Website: macys
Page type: billing-address
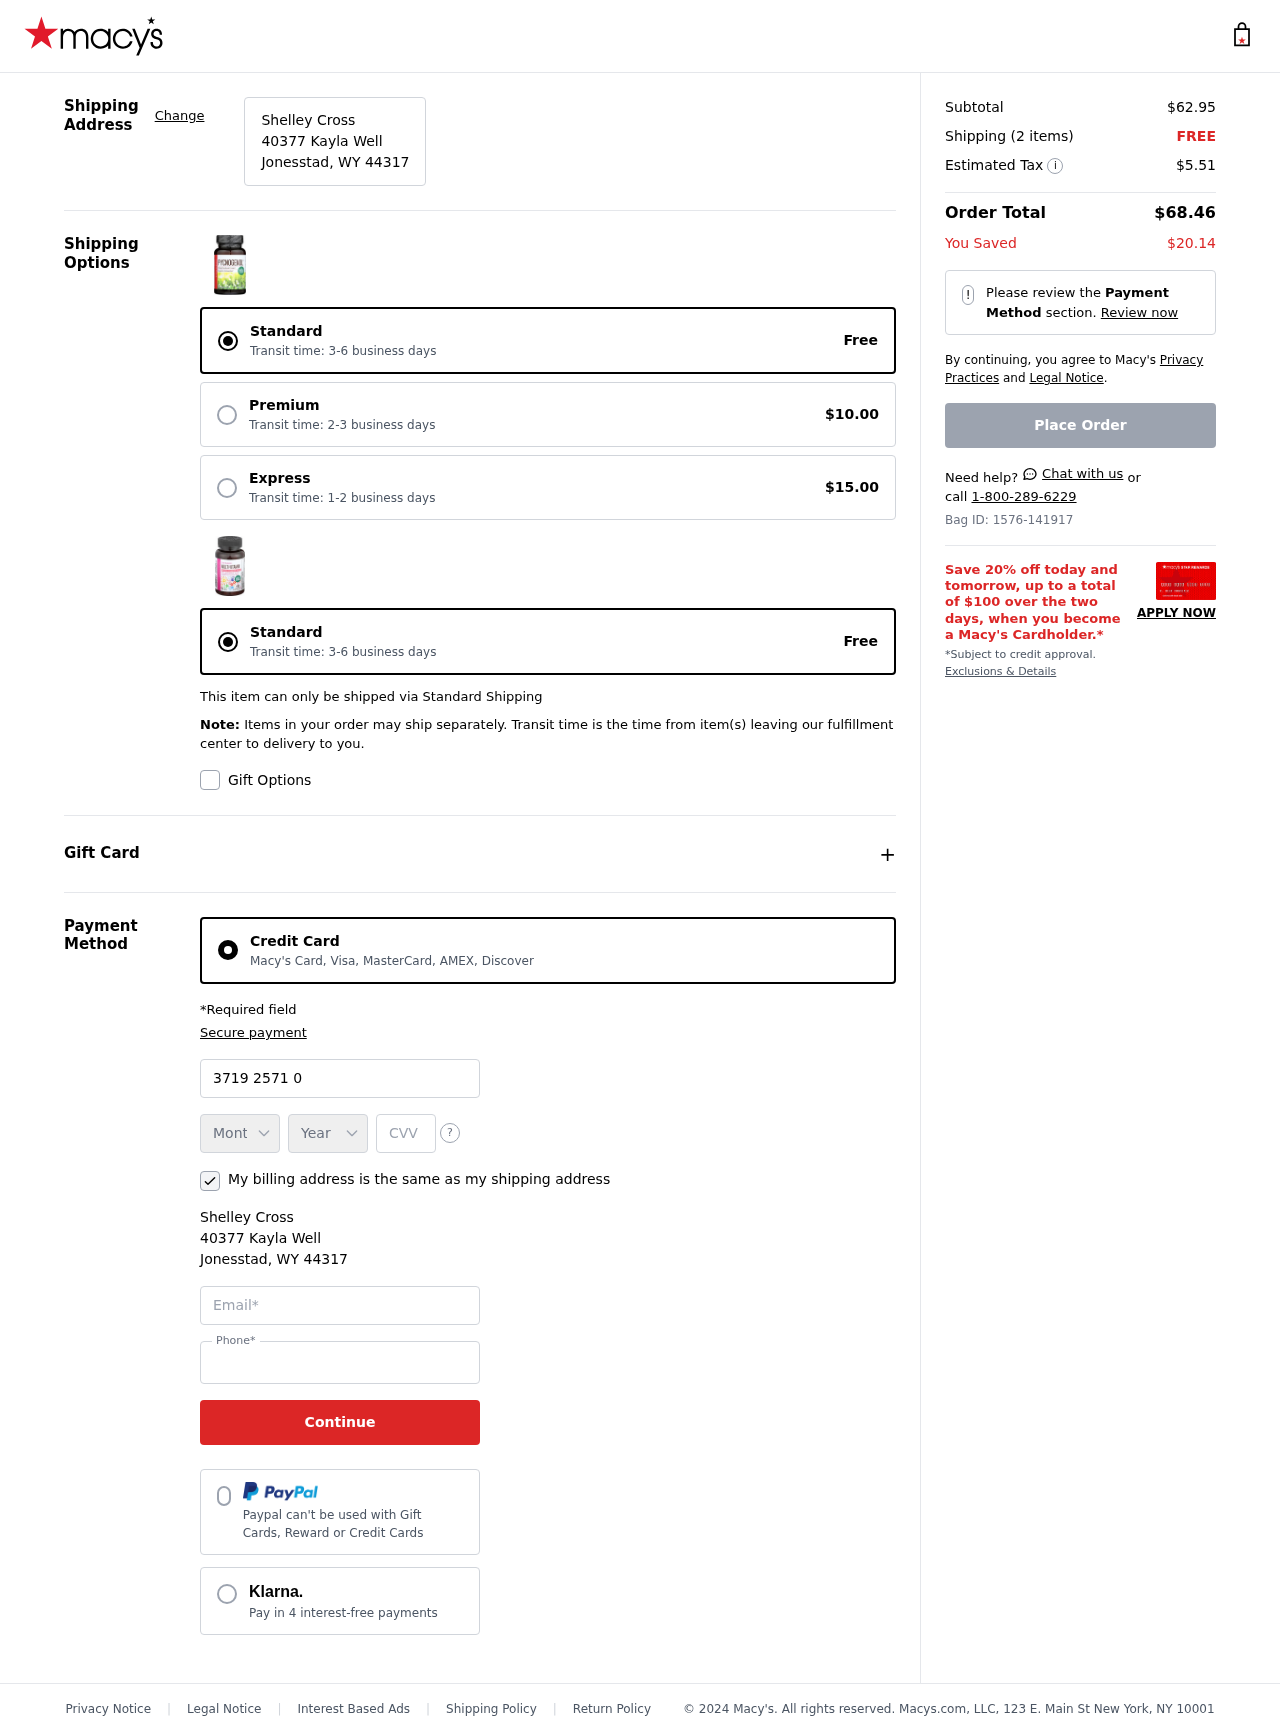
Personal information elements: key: PII_CARD_CVV
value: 1180
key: PII_CARD_EXPIRY_MONTH
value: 11
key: PII_CARD_EXPIRY_YEAR
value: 29
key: PII_CARD_NUMBER
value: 3719 2571 0595 900
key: PII_CITY_STATE_ZIP
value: Jonesstad, WY 44317
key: PII_EMAIL
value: shelley.cross@yahoo.com
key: PII_FULLNAME
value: Shelley Cross
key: PII_PHONE
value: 2912572829
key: PII_STREET
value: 40377 Kayla Well
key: PII_FULLNAME2
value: Shelley Cross
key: PII_CITY
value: Jonesstad
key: PII_STATE_ABBR
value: WY
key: PII_POSTCODE
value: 44317
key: PII_POSTCODE_FULL
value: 44317
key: PII_CITY_STATE
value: Jonesstad, WY
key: PII_POSTCODE_NUMERIC
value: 44317
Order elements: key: ORDER_SUBTOTAL
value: $62.95
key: ORDER_NUM_ITEMS
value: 2
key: ORDER_SHIPPING_COST
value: FREE
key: ORDER_TAX
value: $5.51
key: ORDER_TOTAL
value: $68.46
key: ORDER_SAVINGS
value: $20.14
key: ORDER_ID
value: Bag ID: 1576-141917